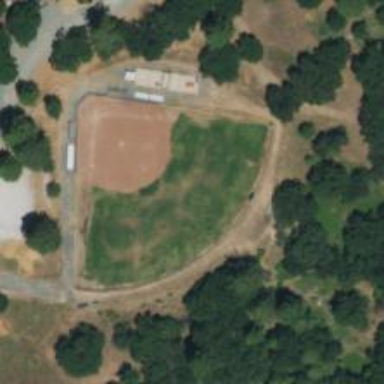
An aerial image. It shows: Baseball pitch for leisure land activities.